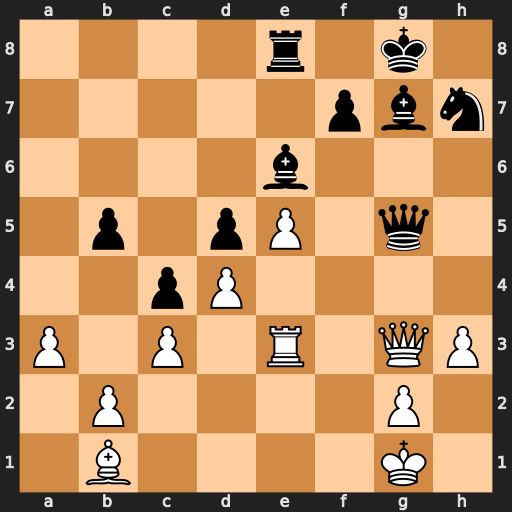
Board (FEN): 4r1k1/5pbn/4b3/1p1pP1q1/2pP4/P1P1R1QP/1P4P1/1B4K1
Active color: w
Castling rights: -
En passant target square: -
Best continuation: Bxh7+ Kxh7 Qxg5